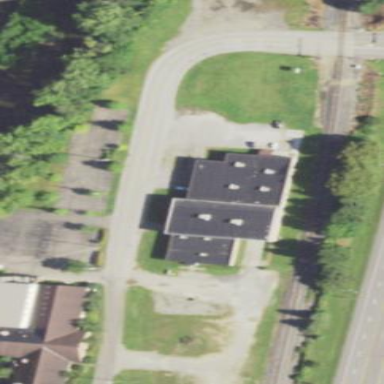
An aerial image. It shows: Building.